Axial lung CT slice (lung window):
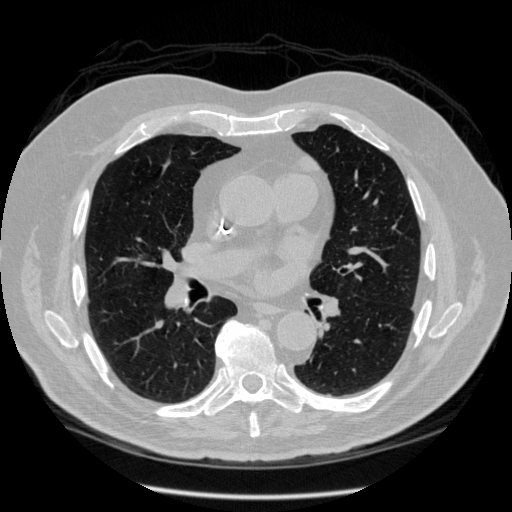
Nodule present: no